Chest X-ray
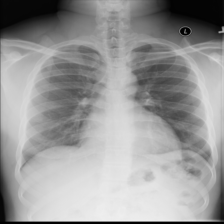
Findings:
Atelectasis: negative
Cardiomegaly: positive
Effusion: negative
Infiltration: negative
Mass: negative
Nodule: negative
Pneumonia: negative
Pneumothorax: negative
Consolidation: negative
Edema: negative
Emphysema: negative
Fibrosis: negative
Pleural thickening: negative
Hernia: negative